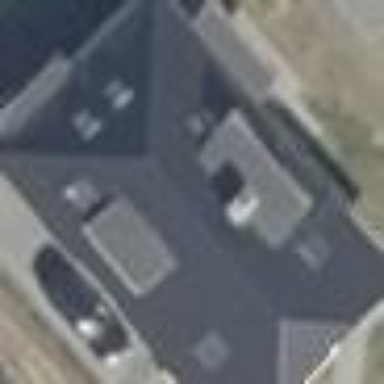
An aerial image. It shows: Detached building with hipped roof.